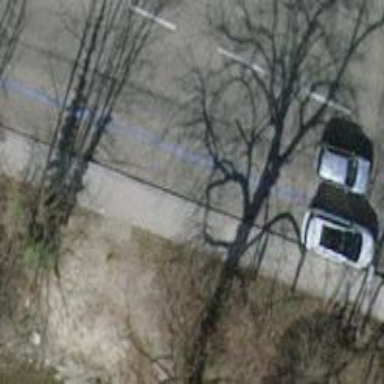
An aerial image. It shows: Parking lane.